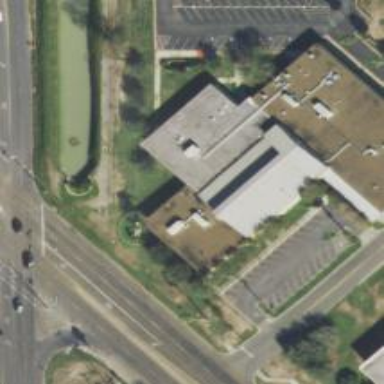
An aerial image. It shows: College building.